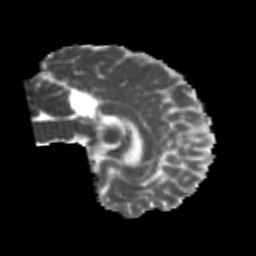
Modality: MD
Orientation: sagittal
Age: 21
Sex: male
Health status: healthy
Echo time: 0.074 s